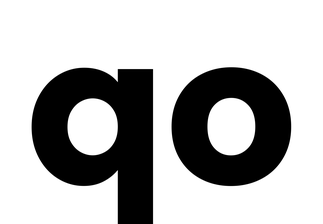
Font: Poppins-Bold